九年级 · 解析几何
(本小题8.0分)

如图, 在 $\odot O$ 中, $A B$ 为 $\odot O$ 的弦, $C, D$ 是直线 $A B$ 上两点, $A C=B D$. 求证: $O C=O D$.

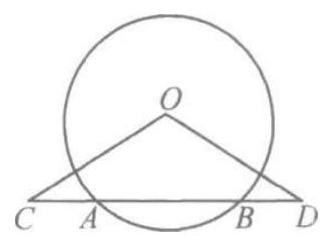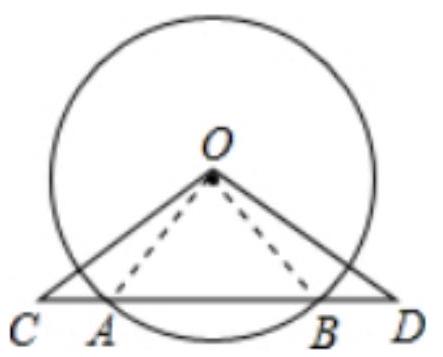
答案: 证明: 连接 $O A, O B$, 则 $\angle O A B=\angle O B A$,

$\therefore \angle O A C=\angle O B D, \because O A=O B, A C=B D$,

$\therefore \triangle O A C \cong \triangle O B D(S A S)$.

$\therefore O C=O D$.


解析: 见答案